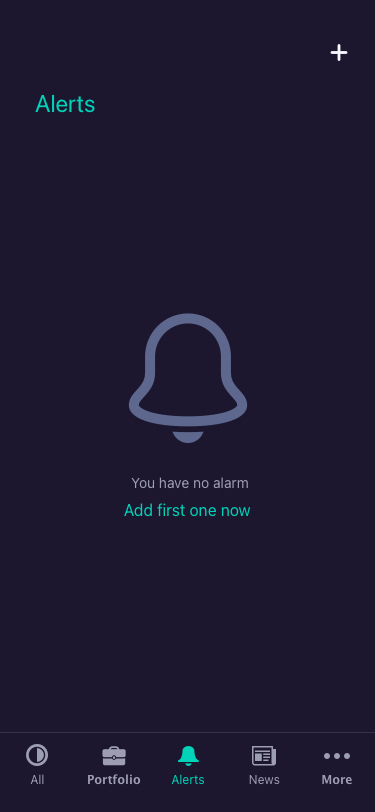
Text in this UI design:
All
Portfolio
Alerts
News
More
Alerts
Add first one now
You have no alarm